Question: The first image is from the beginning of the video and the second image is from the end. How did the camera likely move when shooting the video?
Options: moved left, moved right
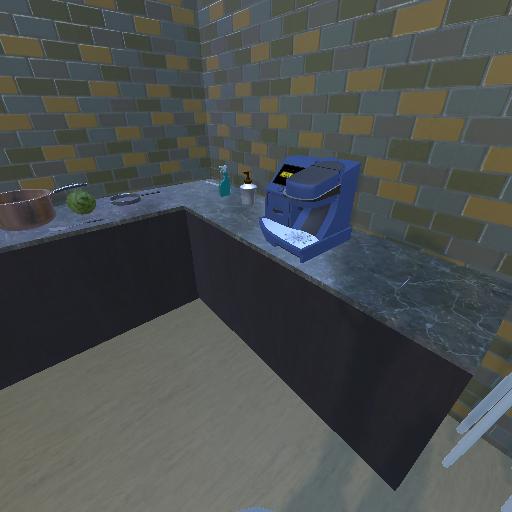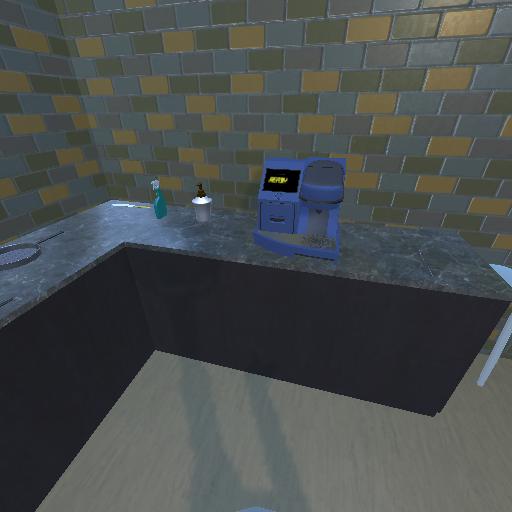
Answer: moved left